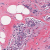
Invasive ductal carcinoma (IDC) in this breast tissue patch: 1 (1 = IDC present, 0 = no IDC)